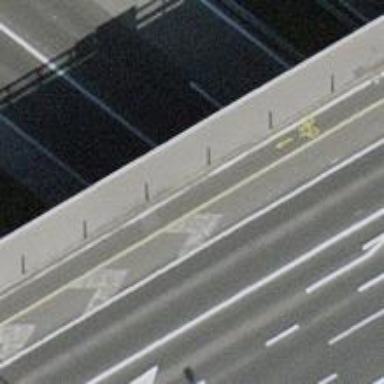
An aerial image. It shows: Motorway junction.